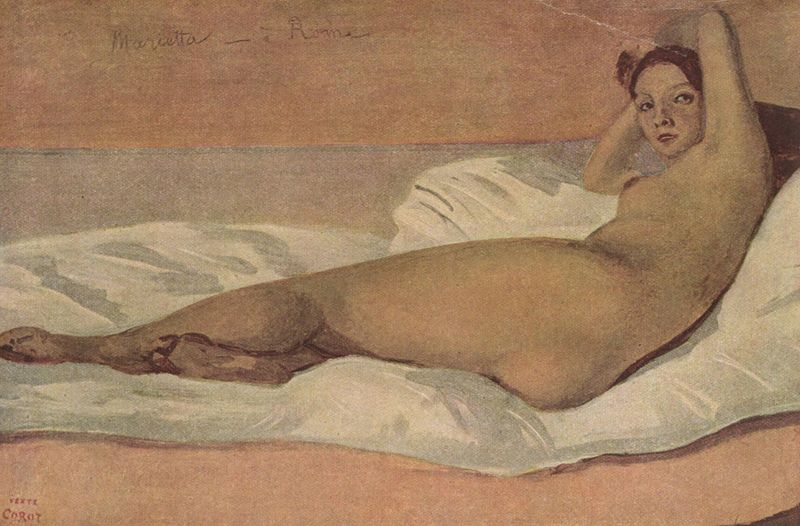
Titel: Marietta (Die römische Odaliske)
Künstler: Jean Baptiste Camille Corot
Standort: Paris
Institution: Musée du Petit Palais
Schlagwörter: akt, fuß, hand, haut, kopf, nackt, schatten, weiß, aquarell, grün, mädchen, sand, braun, brust, busen, frau, frisur, grau, haar, hell, kreide, licht, mund, nase, pastell, rücken, zimmer, blick, dame, rose, rot, tuch, beige, malerei, jung, wand, arm, arme, augen, gesicht, inkarnat, mensch, salome, bildnis, innenraum, portrait, porträt, schauen, auge, haare, stoff, decke, prostituierte, lippen, rosa, rouge, scheitel, schön, beine, taille, bein, brüste, füße, gesäß, hintern, rückenansicht, frauenakt, liegen, hellbraun, graphik, kissen, muse, bett, bettdecke, bauch, laken, nackte, brustwarze, brustwarzen, liegend, matratze, oberschenkel, schenkel, exotisch, betrachter, gauguin, name, fleisch, penis, unterlage, rückenakt, zeh, liegende, kurz, rom, betrachten, liege, rückansicht, verschränkt, renior, rote haare, betttuch, bettlaken, fusssohle, fusssohlen, lecker, achsel, venus, barbizon, freundlich, odaliske, sexy, lecken, matte, bettuch, corot, parallelen, roma, camille corot, lagern, camille, jean-baptiste camille corot, betrachterblick, nutte, titten, achselhöhle, hure, sohlen, haate, geil, liegender akt, fussohle, weißes laken, schule von barbizon, blume im haar, carot, fast monochrome, po, braune wand, marietta, weisse lacken, rücekn, arm hinter dem kopf, marcetta, cogot